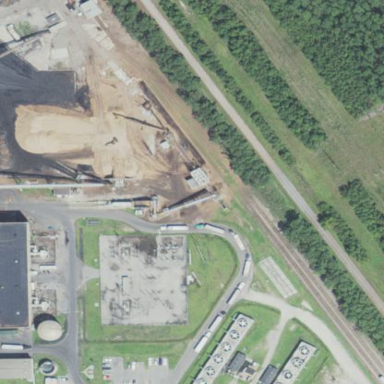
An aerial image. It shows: Industrial area with coal as the source of plant.